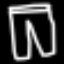
Label: pants